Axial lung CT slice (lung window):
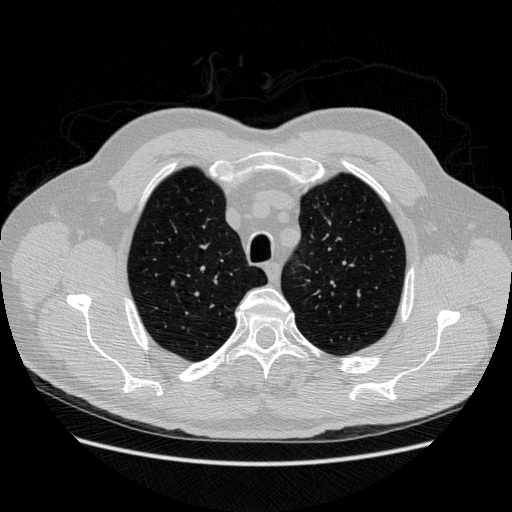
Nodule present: no